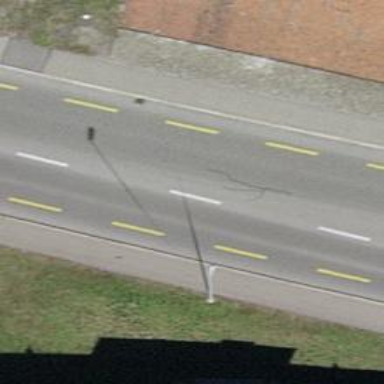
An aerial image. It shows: Primary highway with asphalt surface. It has separate cycle lane and sidewalks on both sides.